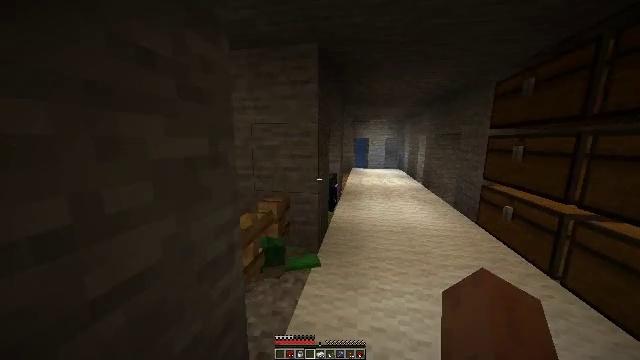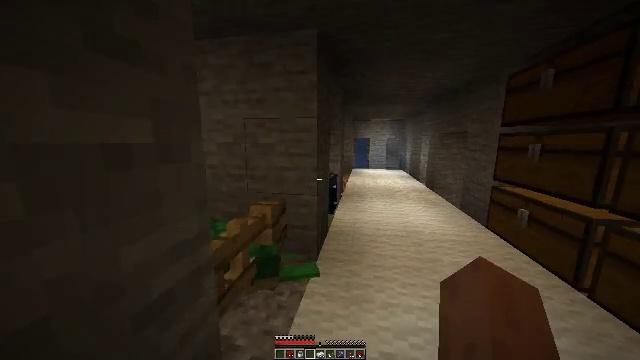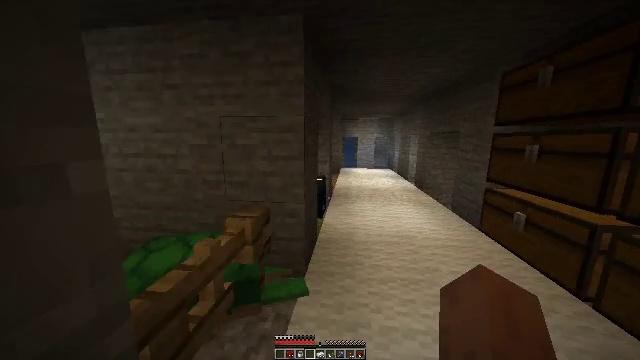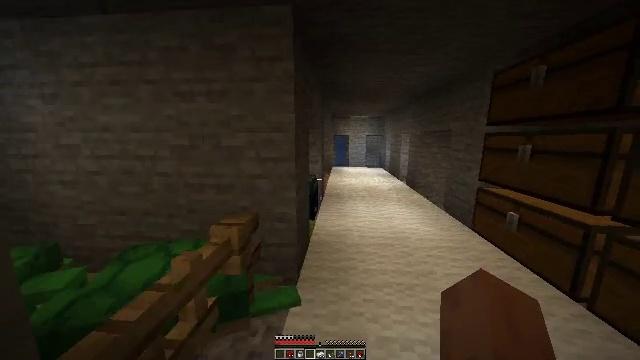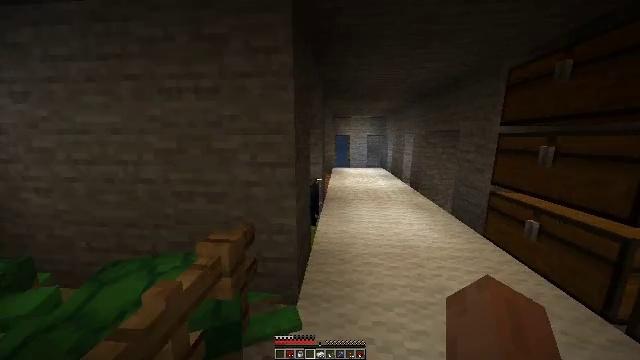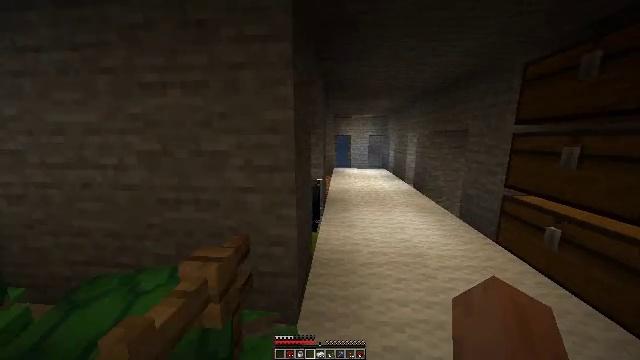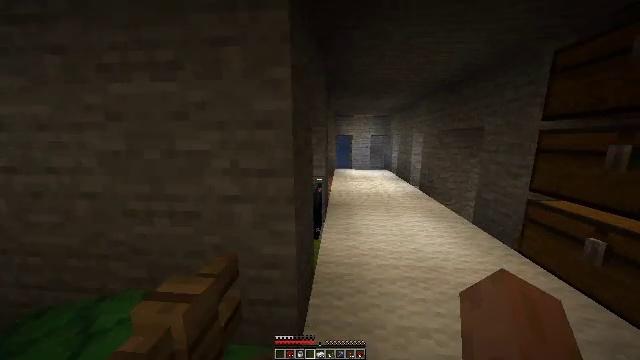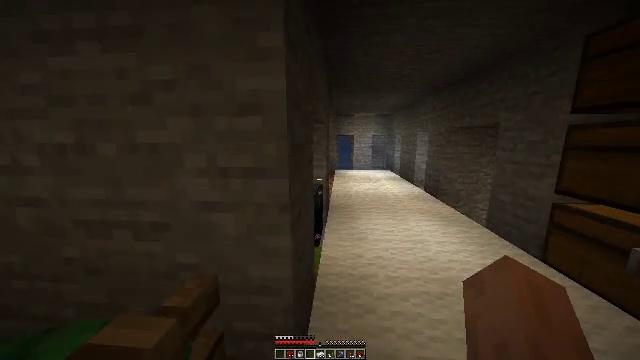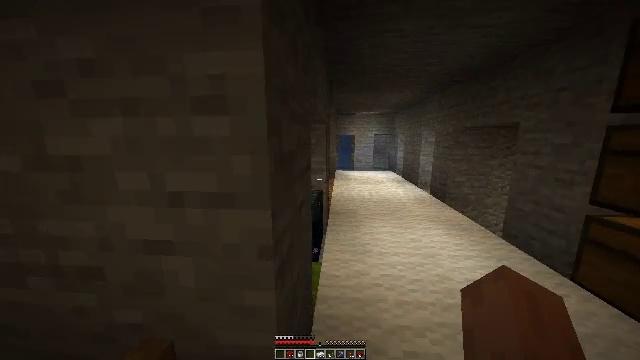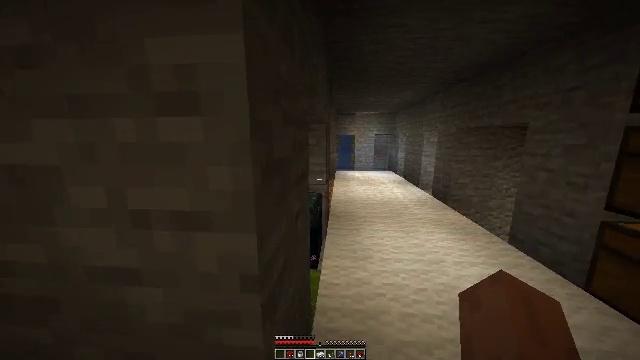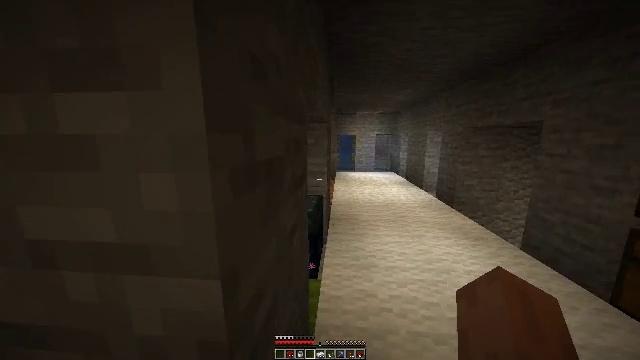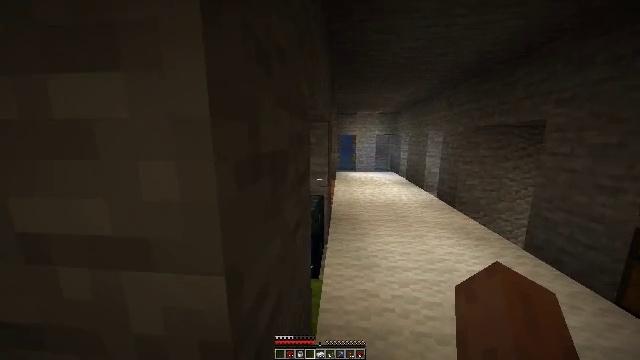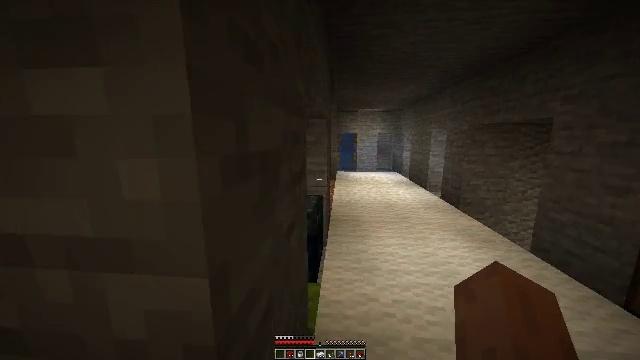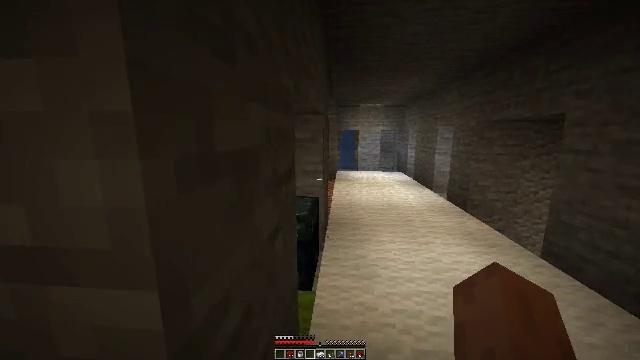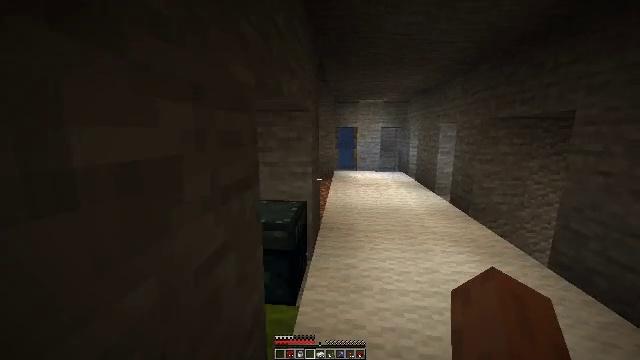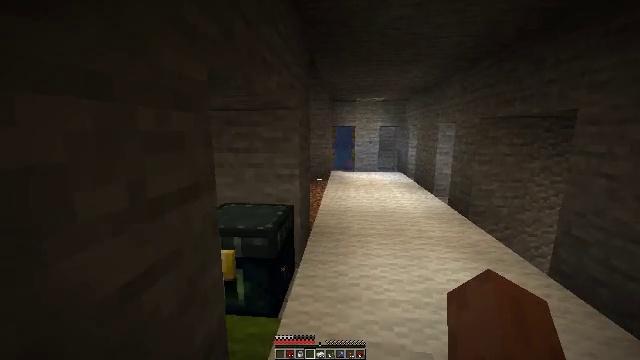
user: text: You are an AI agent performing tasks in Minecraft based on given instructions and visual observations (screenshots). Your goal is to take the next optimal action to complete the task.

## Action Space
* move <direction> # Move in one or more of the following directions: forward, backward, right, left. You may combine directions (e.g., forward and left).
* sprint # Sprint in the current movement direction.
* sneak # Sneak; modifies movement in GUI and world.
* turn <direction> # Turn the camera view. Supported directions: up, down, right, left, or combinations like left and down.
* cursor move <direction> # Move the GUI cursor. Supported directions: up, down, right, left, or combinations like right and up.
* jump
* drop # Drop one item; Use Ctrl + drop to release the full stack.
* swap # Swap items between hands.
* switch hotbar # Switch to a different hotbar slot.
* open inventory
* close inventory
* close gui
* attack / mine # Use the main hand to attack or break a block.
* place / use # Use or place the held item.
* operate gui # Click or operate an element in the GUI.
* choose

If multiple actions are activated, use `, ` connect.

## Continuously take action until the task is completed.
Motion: motion action
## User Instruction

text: Drop an iron ingot.
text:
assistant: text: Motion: move forward
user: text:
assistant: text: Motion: move forward, turn right
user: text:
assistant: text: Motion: move forward, turn right
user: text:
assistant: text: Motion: move forward
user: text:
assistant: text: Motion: move forward
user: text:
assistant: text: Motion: move forward
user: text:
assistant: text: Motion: move forward
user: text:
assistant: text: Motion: move forward
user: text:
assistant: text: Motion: move forward
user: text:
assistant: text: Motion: move forward
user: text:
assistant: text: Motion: move forward
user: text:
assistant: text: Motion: move forward and move right
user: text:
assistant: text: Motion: move forward and move right
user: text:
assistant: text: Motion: move forward and move right
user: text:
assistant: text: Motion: move forward and move right
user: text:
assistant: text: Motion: move forward and move right
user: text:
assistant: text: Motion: move forward and move right
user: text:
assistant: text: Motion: move forward and move right
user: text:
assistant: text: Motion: move forward and move right
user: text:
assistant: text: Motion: move forward and move right
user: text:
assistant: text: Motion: move forward
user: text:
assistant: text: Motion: move forward
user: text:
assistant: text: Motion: move forward
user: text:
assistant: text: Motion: move forward
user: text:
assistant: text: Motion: no_op
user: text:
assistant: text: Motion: no_op
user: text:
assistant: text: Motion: no_op
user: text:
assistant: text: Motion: no_op
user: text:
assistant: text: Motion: no_op
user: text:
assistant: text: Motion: no_op